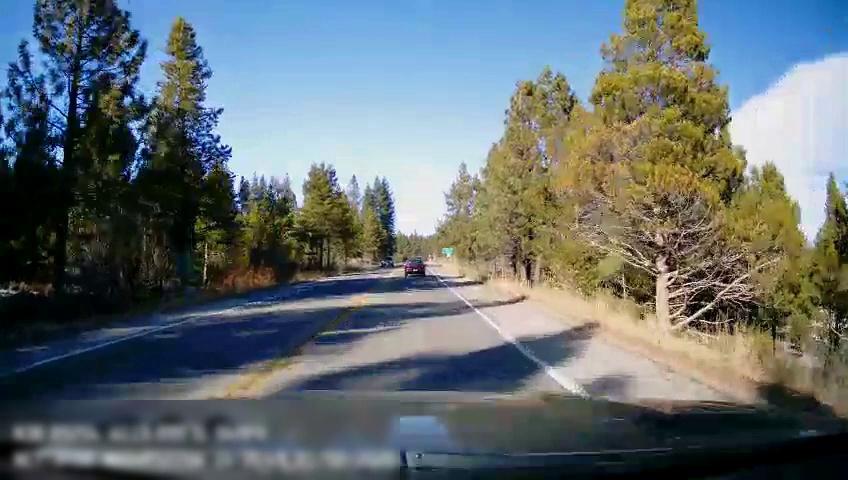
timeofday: Day
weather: Sunny
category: Drivable Space
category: Vehicles | Car
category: Vehicles | SUV
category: Lanes | Current Lane
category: Lanes | Current Lane
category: Lanes | Opposite Lane